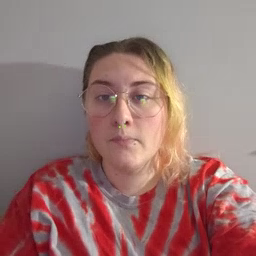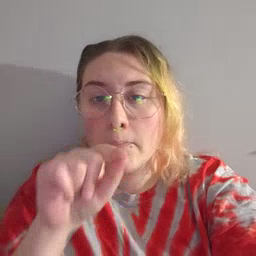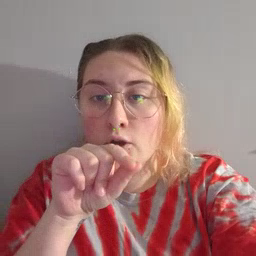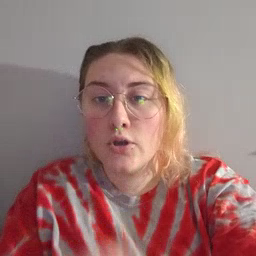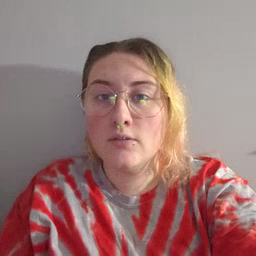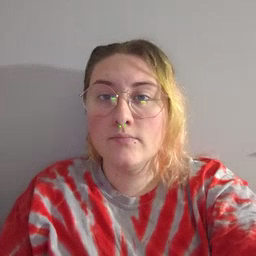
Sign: bird